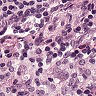
Metastatic tissue present: no